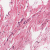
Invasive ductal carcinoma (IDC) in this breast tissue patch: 0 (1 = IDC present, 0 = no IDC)